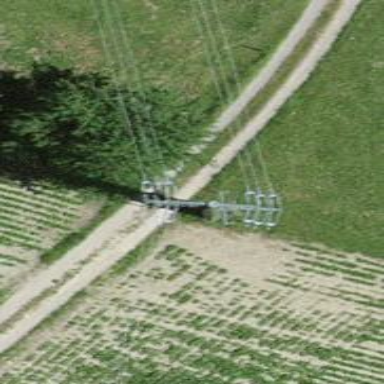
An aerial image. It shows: Power tower.